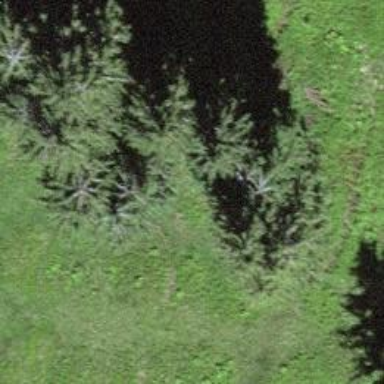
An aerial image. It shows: Forest area.